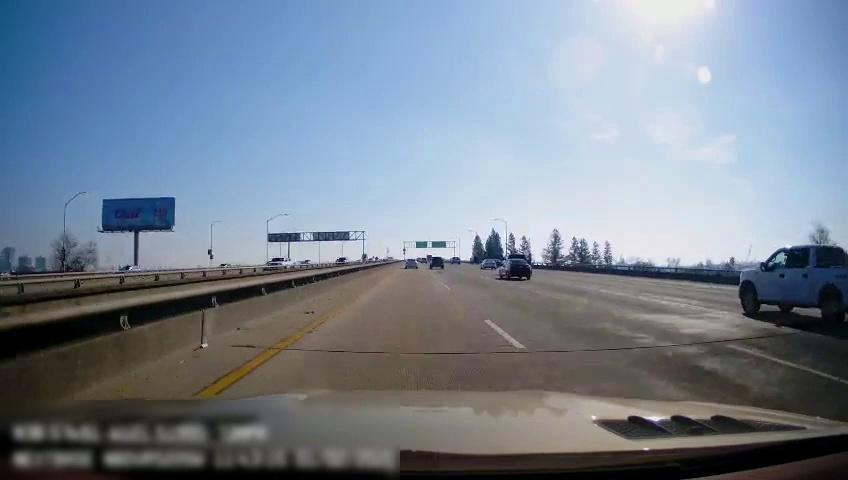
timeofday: Day
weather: Sunny
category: Drivable Space
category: Vehicles | Car
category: Vehicles | Car
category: Drivable Space
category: Vehicles | Car
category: Vehicles | Truck
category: Vehicles | Truck
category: Vehicles | Truck
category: Vehicles | Car
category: Vehicles | Car
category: Lanes | Current Lane
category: Lanes | Current Lane
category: Lanes | Current Lane
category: Lanes | Alternate Lane
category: Traffic | Signs
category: Traffic | Signs
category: Traffic | Signs
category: Traffic | Signs